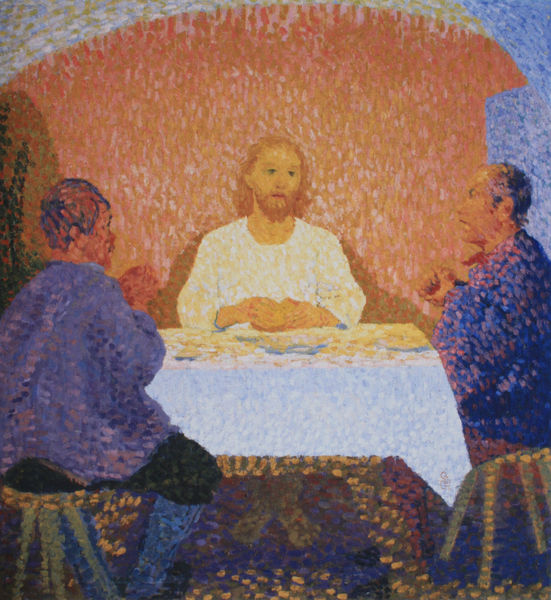
Titel: Emmaus
Künstler: Giovanni Giacometti
Standort: Solothurn
Institution: Kunstverein
Schlagwörter: blau, hand, kopf, mann, schatten, weiß, gelb, grün, menschen, sitzen, abend, braun, bunt, köpfe, licht, mund, männer, nase, ohr, orange, raum, rücken, schwarz, stuhl, stühle, tisch, zimmer, rot, gespräch, bart, hemd, augen, bibel, gesicht, hals, hände, tischdecke, tischtuch, auge, gold, personen, frontal, ohren, rosa, bauern, füße, bogen, pointilismus, farbe, lila, violett, hocker, ölgemälde, essen, wein, brot, punkte, tischbeine, beten, gebet, weißes gewand, tupfer, mahl, mahlzeit, flecken, christus, jesus, segnen, abendmahl, gütig, jünger, heilig, betend, han, pointiismus, abendgebet, auferstandener, apostel, freunde, teilen, hesus, emmaus, emaus, viollett, brotbrechen, emmausjünger, tisch mit blauem tischtuch, blaue gewänder